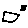
Label: square